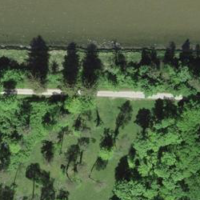
EUNIS habitat code: 44
Species observed at this site:
Primula veris
Anacamptis pyramidalis
Campanula glomerata